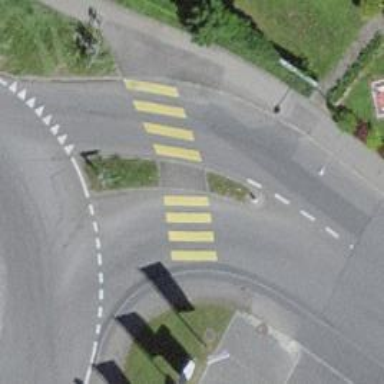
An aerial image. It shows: Marked crossing on footway.